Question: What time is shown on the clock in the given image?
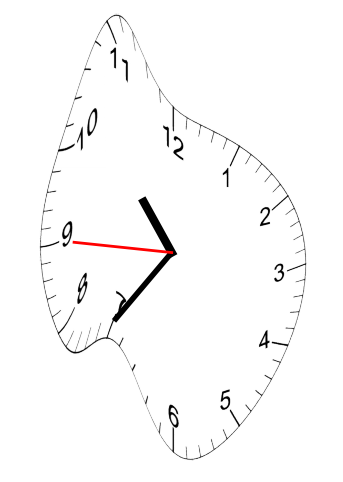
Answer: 10:35:45